Field crop: maize
Growth stage: 2
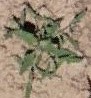
Species: atriplex